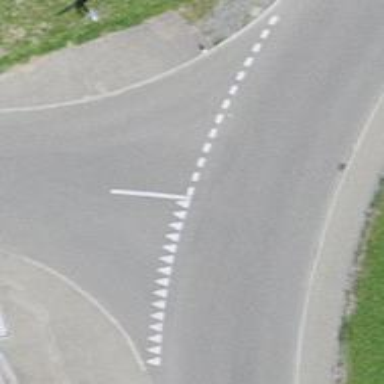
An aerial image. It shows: Road with "give way" sign.